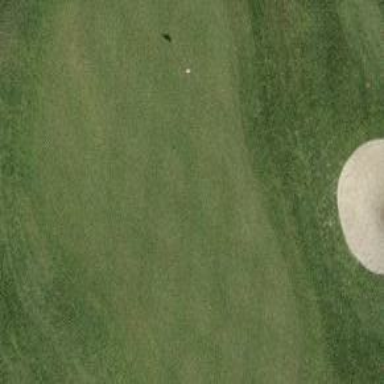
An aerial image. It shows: Golf hole.